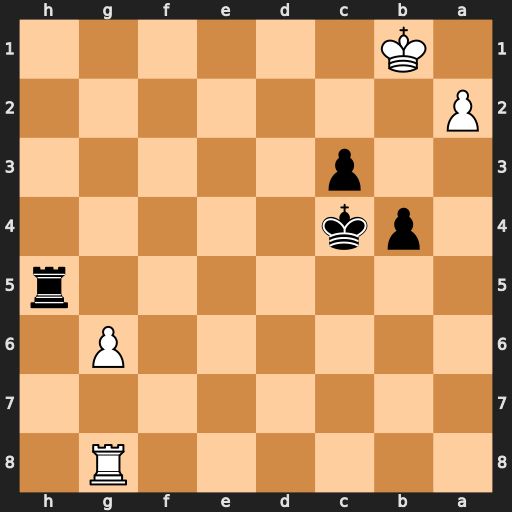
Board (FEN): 6R1/8/6P1/7r/1pk5/2p5/P7/1K6
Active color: b
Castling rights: -
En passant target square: -
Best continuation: Rh1+ Kc2 Rh2+ Kd1 Rd2+ Ke1 Rxa2